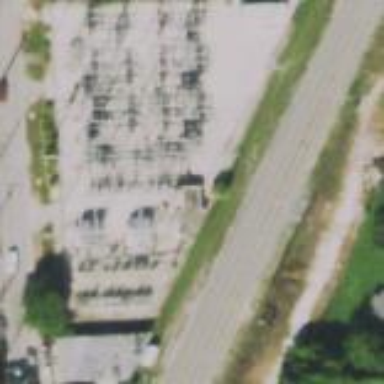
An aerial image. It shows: Outdoor distribution power substation.